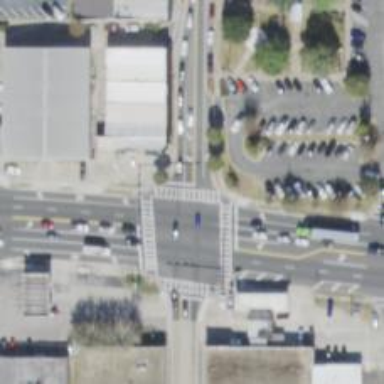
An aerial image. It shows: Footway crossing.